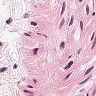
Metastatic tissue present: no